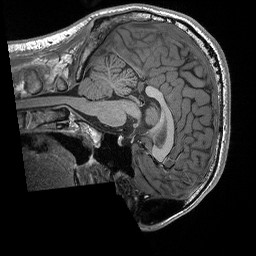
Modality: T1w
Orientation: sagittal
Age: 25
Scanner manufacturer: siemens
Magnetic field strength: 3 T
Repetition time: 2.3 s
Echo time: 0.00296 s